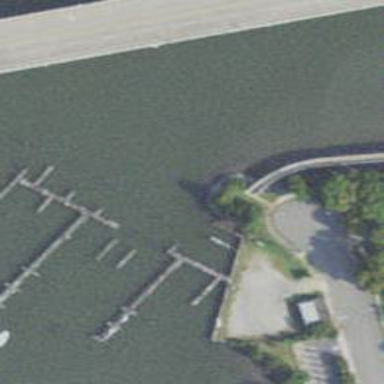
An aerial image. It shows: Man-made pier.